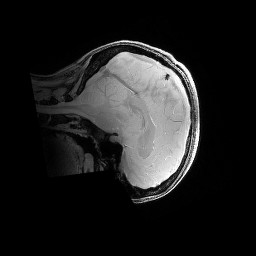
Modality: PDw
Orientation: sagittal
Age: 25
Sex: female
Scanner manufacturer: siemens
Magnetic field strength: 6.98 T
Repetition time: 1.44 s
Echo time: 0.00252 s